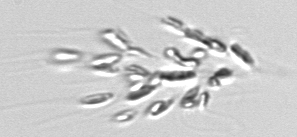
Label: Dinobryon